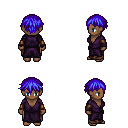
a pixel art fantasy rpg character, female body template, human, dark skin, purple robe, robe skirt, blue short bangs hairstyle, cloth bracers, four views (front, back, left, right), 2x2 character sprite sheet, small pixel art, hard edges, no anti-aliasing